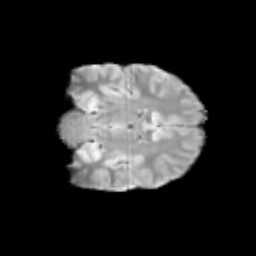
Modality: T2w
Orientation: coronal
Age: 9
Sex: male
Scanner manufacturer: siemens
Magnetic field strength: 3 T
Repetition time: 3.8 s
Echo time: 0.07 s